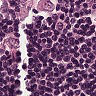
Metastatic tissue present: yes